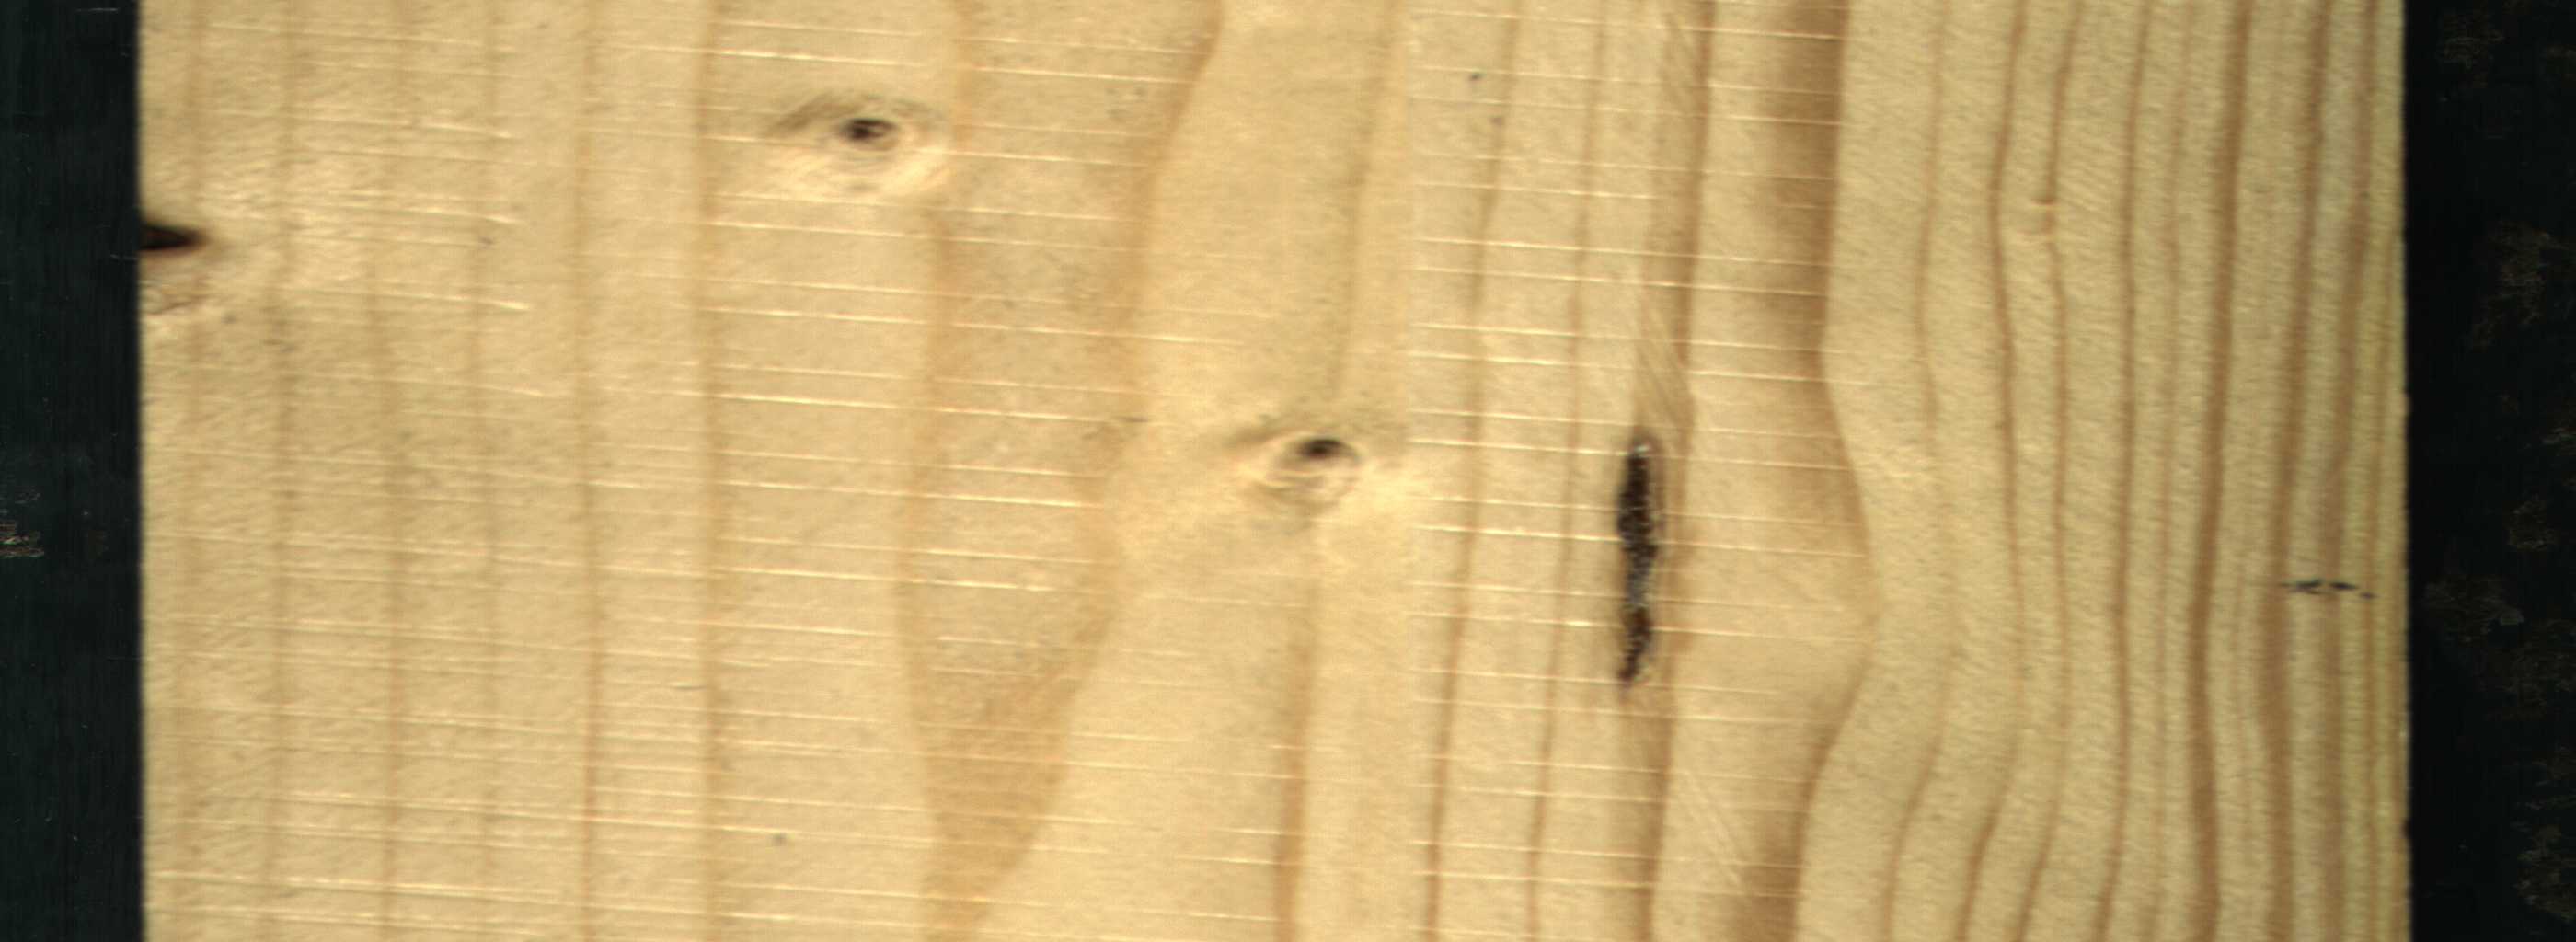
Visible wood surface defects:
resin
Knot_missing
Live_Knot
Live_Knot